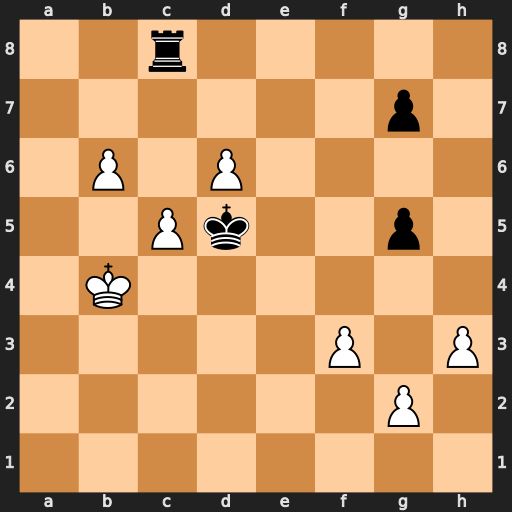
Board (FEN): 2r5/6p1/1P1P4/2Pk2p1/1K6/5P1P/6P1/8
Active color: w
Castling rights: -
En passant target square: -
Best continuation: d7 Rd8 Kb5 Rxd7 c6